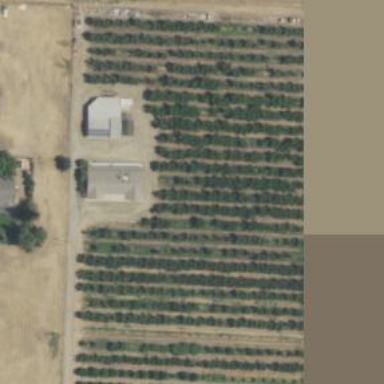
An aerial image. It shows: Orchard.